Field crop: tomato
Growth stage: 1
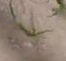
Species: cyperus